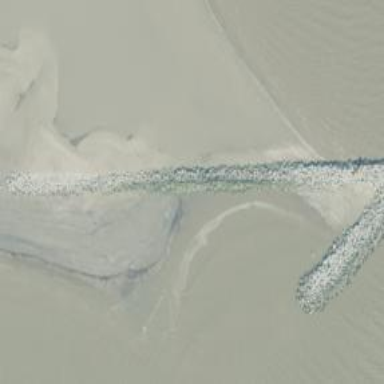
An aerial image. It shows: Breakwater structure.